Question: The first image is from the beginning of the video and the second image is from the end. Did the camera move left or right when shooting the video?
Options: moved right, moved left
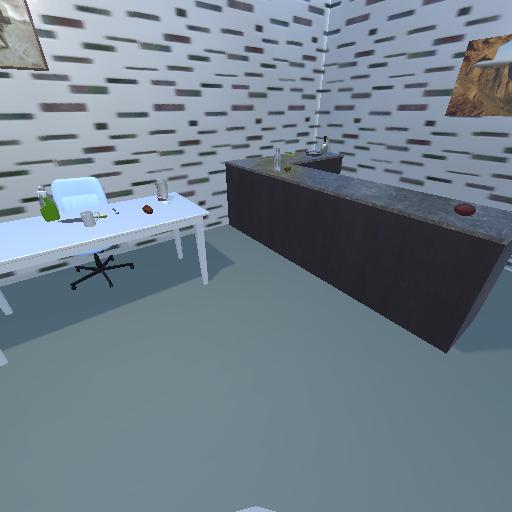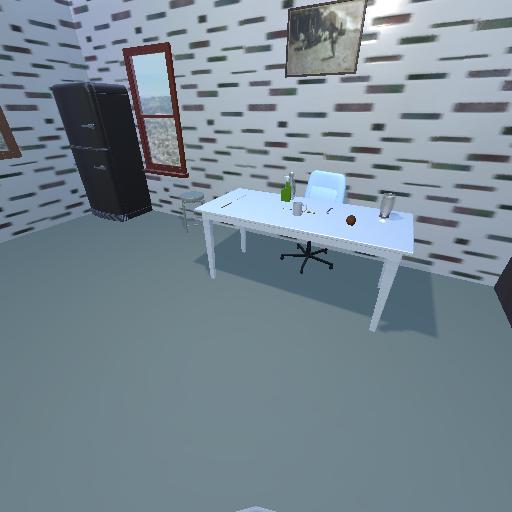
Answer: moved right